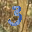
Label: 3